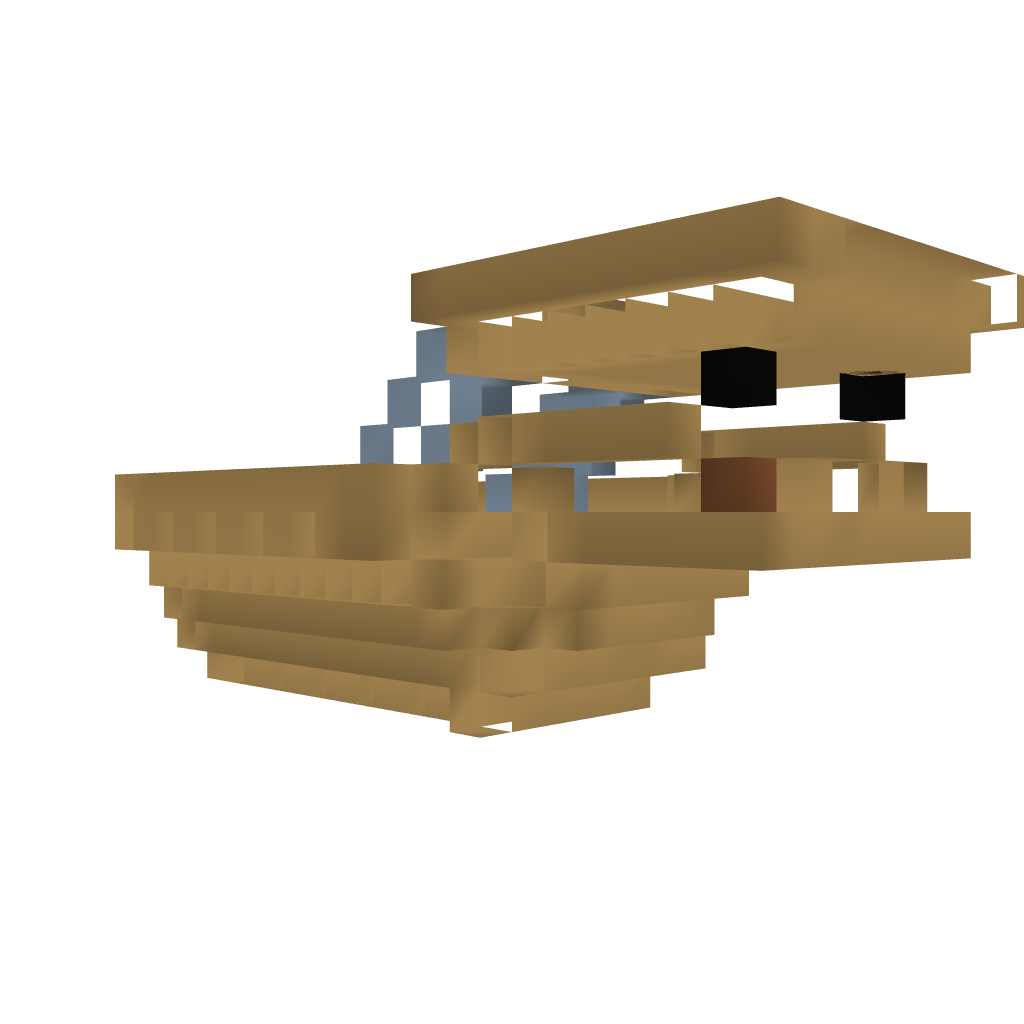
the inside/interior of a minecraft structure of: Pirate Boat